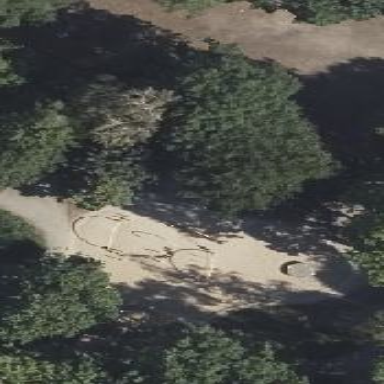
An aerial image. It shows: Playground area for leisure land.